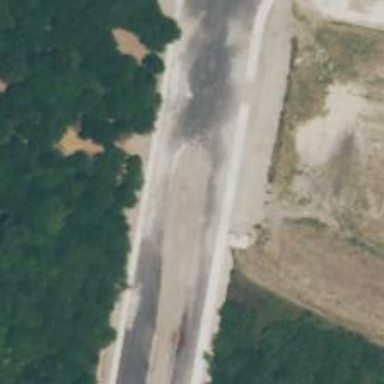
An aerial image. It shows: Secondary link road.